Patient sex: M
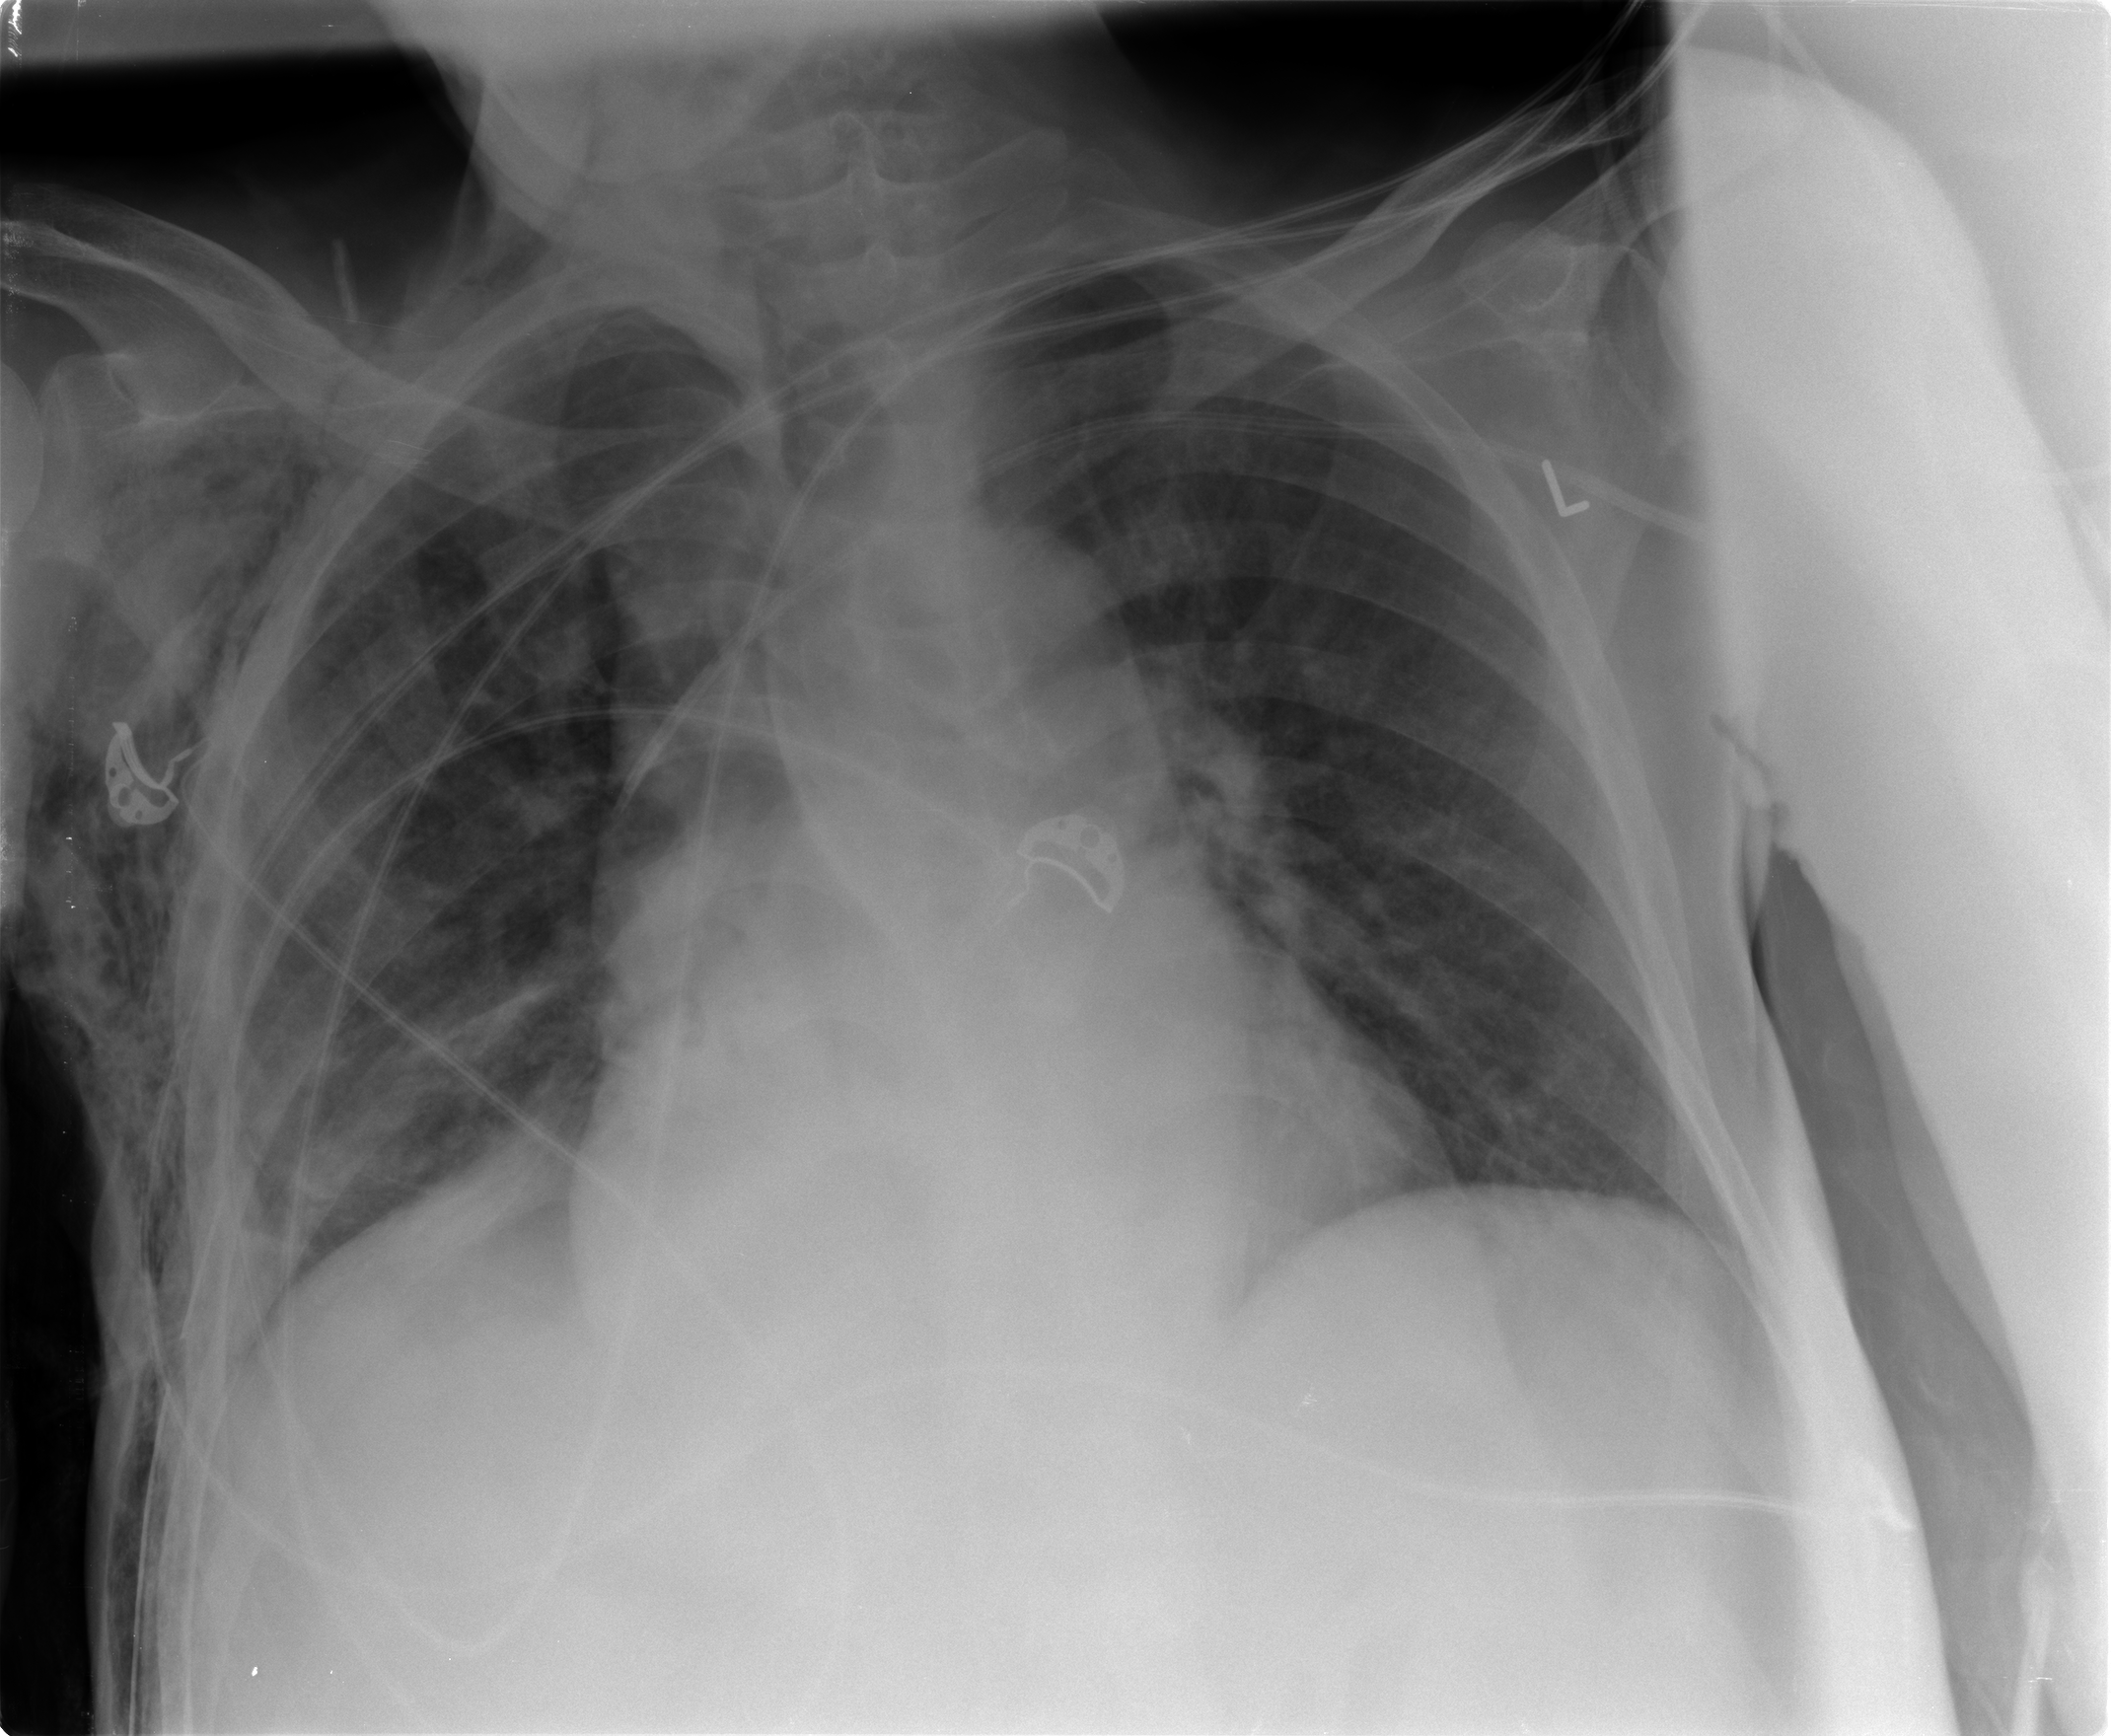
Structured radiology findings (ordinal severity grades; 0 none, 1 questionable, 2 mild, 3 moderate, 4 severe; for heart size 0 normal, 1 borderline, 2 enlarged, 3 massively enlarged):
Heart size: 0
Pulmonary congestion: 1
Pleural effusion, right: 1
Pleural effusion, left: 0
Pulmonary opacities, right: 2
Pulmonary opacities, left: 2
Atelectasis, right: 2
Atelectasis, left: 2